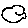
Label: cloud